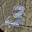
Label: 3